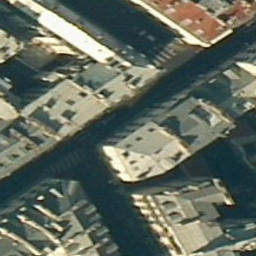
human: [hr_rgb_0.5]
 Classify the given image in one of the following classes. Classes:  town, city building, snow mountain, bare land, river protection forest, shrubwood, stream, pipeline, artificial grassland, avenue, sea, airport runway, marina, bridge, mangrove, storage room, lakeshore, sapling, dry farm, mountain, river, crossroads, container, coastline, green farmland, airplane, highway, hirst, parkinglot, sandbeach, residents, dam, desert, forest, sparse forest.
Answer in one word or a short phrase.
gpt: city building